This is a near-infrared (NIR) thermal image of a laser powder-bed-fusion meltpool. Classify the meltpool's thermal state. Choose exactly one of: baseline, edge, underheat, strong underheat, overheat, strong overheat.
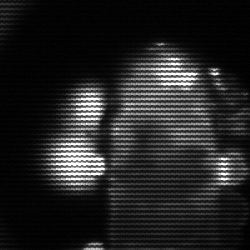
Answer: strong underheat